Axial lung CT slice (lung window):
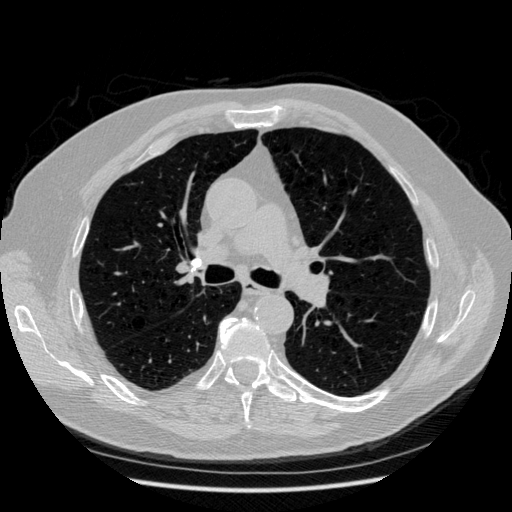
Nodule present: no